Interaction volume radius: 10 \u00c5
Interaction volume height: 35 \u00c5
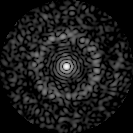
Disorder parameter: 0.8348